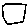
Label: square